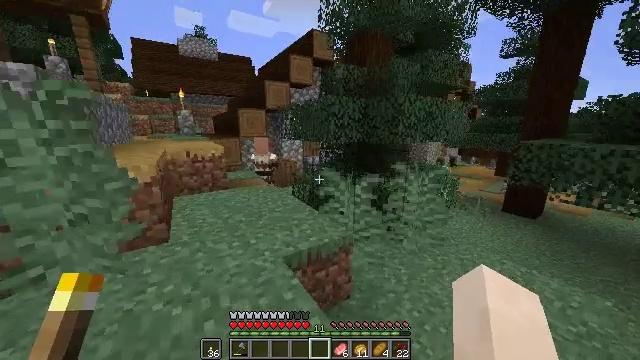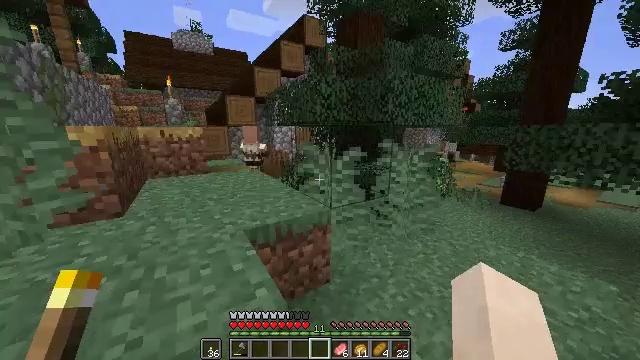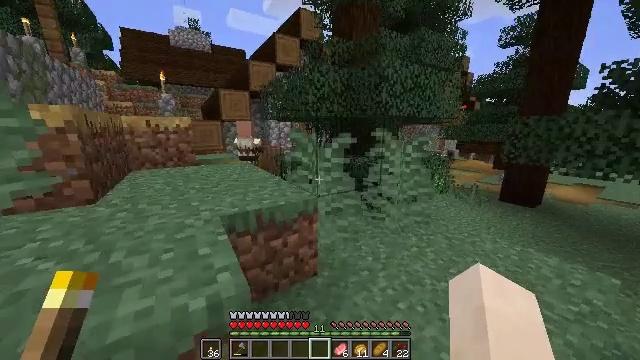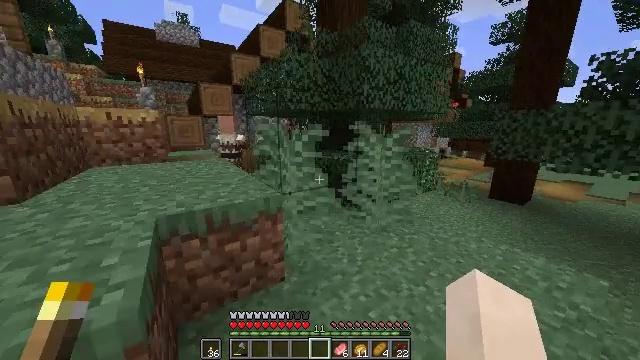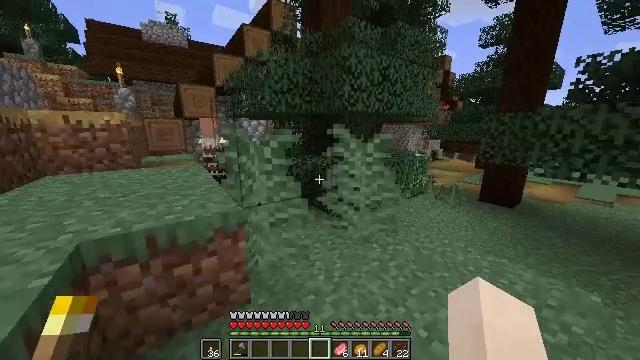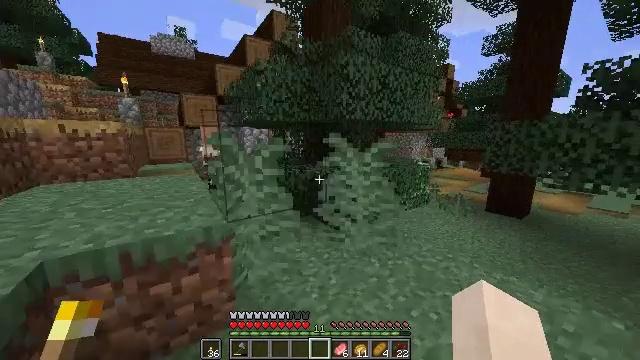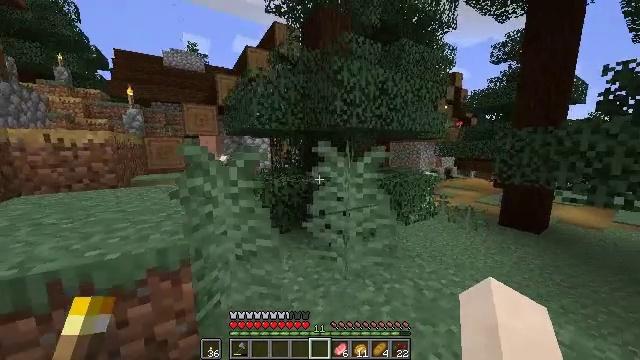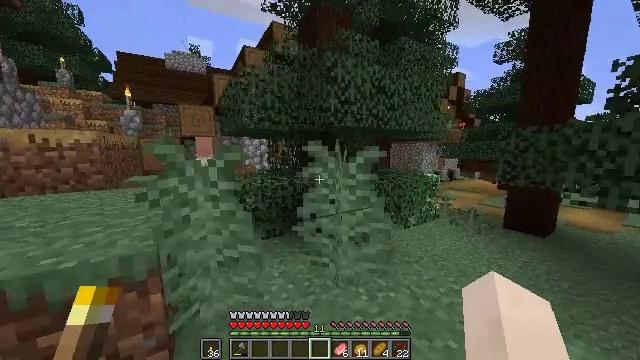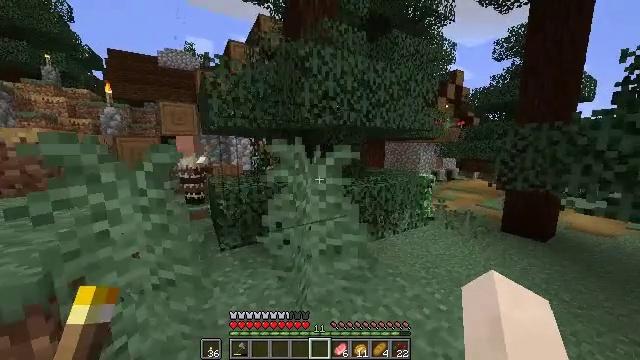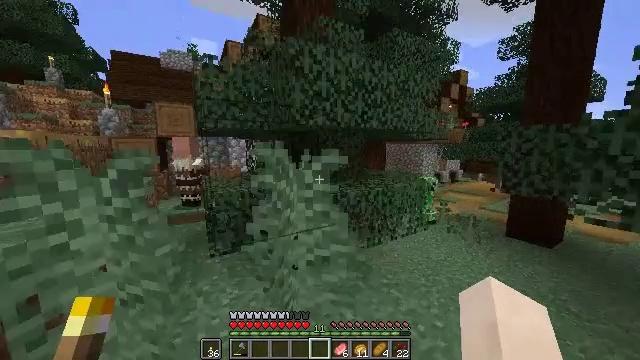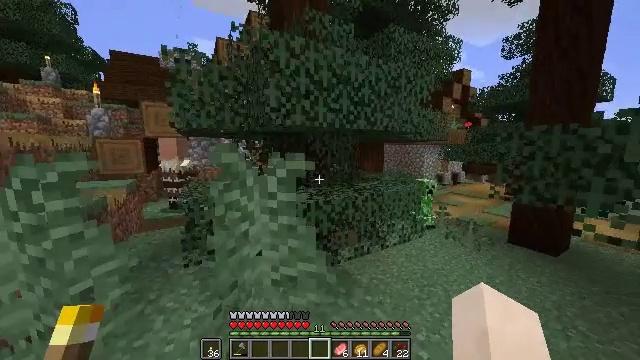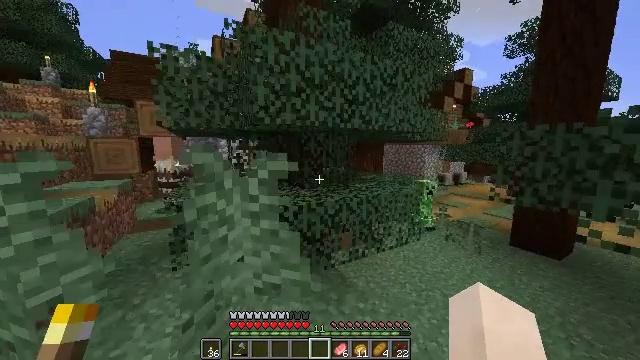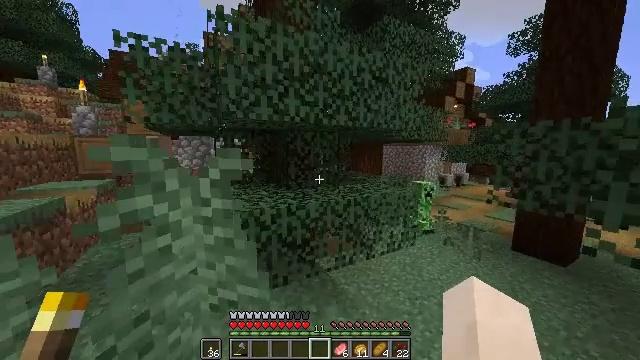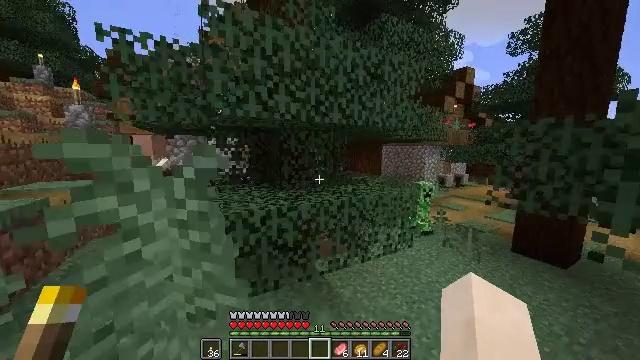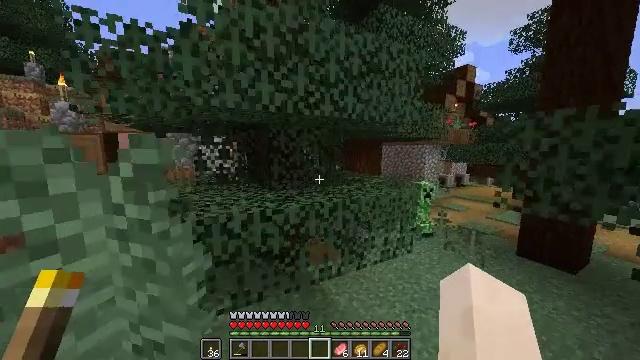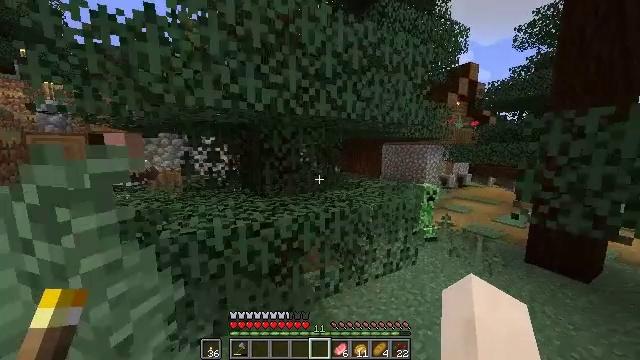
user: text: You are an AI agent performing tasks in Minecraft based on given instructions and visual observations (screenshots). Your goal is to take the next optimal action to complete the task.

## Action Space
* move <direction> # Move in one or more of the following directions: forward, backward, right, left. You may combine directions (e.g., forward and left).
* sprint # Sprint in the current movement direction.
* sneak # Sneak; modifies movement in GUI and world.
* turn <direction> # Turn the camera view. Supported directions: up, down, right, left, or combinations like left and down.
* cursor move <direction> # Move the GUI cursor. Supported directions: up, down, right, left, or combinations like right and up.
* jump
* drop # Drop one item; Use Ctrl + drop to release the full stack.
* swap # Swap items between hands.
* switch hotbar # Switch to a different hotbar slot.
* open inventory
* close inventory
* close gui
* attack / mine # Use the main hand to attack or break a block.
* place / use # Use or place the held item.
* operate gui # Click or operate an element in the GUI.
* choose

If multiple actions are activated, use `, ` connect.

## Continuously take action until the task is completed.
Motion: motion action
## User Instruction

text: Hunt the zombie villager.
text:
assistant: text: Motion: move forward and move right
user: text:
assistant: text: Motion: move forward and move right
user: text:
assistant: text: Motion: move forward and move right, turn right
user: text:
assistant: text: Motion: move forward and move right, turn right
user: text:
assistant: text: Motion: move forward and move right, turn left and up
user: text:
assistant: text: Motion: move forward and move right, turn left and up
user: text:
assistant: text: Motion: move forward and move right
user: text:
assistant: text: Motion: move forward and move right
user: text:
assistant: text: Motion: move forward and move right
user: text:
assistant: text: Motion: move forward and move right
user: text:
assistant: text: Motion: move forward and move right
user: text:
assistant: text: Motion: move forward and move right
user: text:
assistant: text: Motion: move forward
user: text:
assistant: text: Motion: move forward
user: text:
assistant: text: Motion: move forward
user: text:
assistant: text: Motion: move forward
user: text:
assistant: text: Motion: move forward
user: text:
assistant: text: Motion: move forward and move right
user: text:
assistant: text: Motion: move forward and move right
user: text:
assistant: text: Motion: move forward and move right
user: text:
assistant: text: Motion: move forward and move right
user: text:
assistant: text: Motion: move forward and move right
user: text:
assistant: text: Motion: move forward
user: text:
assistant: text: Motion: move forward
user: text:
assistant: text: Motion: no_op
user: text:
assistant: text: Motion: move left
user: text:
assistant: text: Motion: move left
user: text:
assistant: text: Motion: move left
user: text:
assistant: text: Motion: move left, turn left and down
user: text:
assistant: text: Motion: move left, turn left